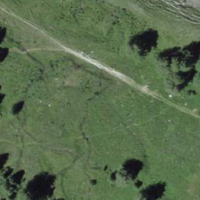
EUNIS habitat code: 43
Species observed at this site:
Parnassia palustris
Boloria selene